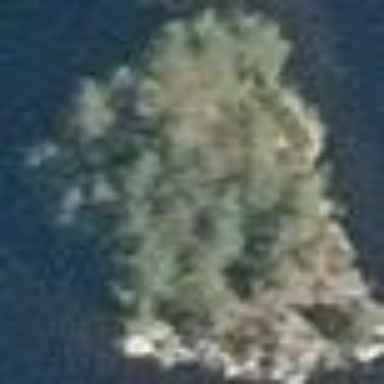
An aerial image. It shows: Image showing island.